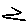
Label: zigzag